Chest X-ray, AP view. Patient: 62 years old, sex F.
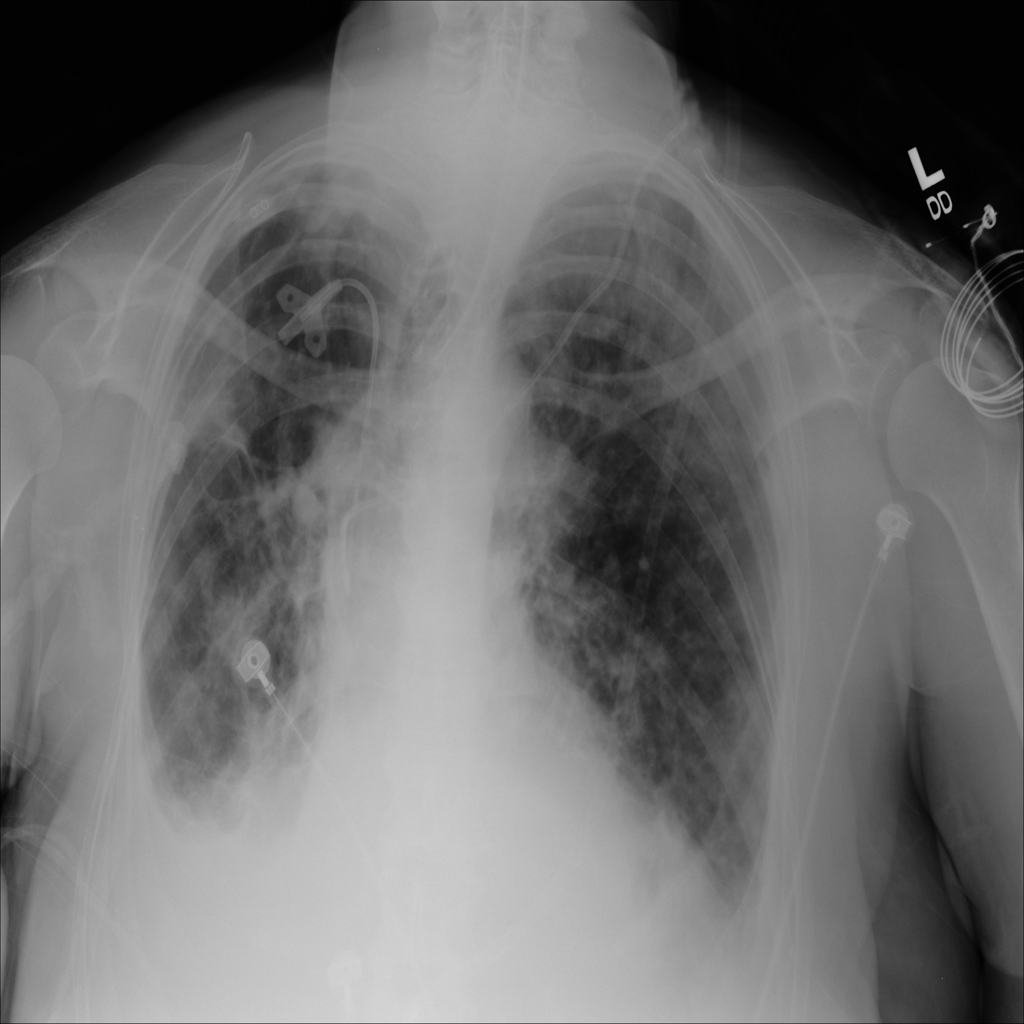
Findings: Infiltration